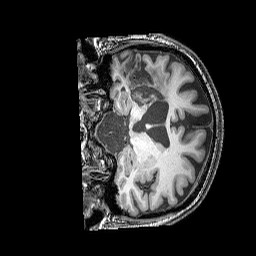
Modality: T1w
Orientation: coronal
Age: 68
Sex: female
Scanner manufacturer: siemens
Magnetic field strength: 3 T
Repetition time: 2.25 s
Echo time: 0.00411 s